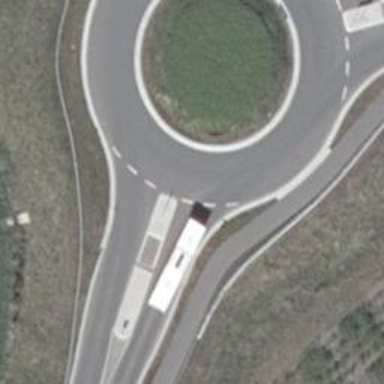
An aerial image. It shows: Asphalt road that is secondary route leading to roundabout.